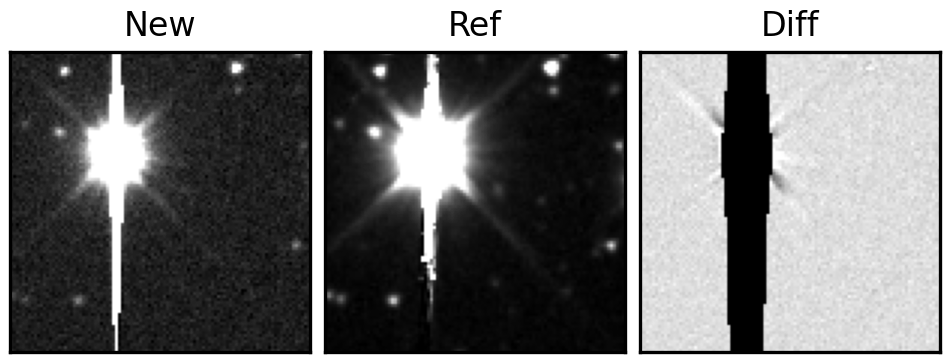
Label: bogus